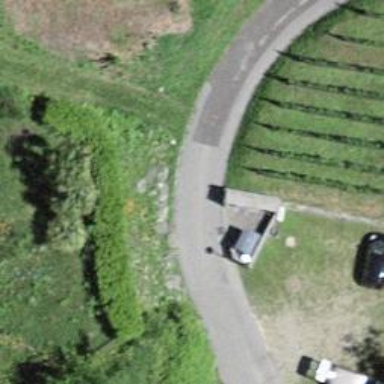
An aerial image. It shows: Recycling container in the area designated for recycling.